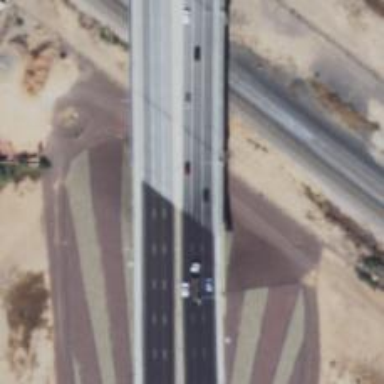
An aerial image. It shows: Bridge for trunk highway with expressway access.